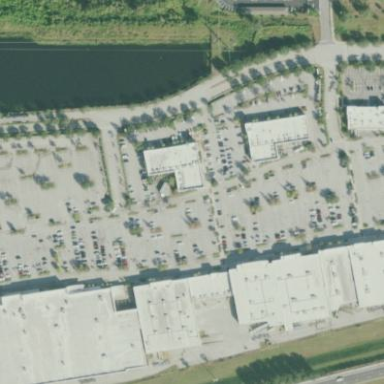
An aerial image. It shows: Retail area.